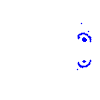
Particle: pion